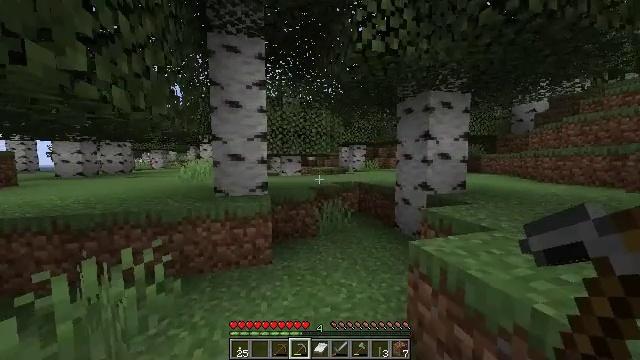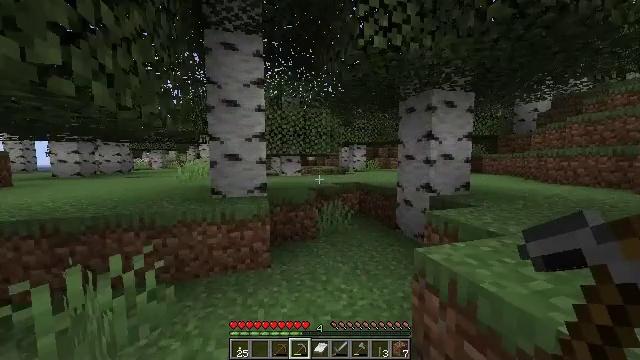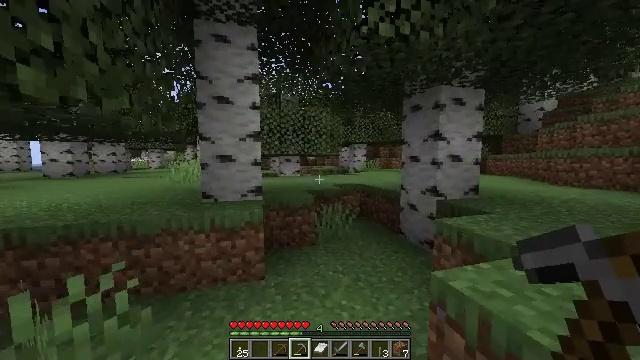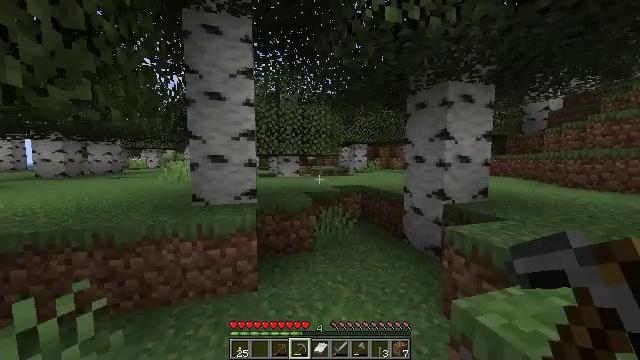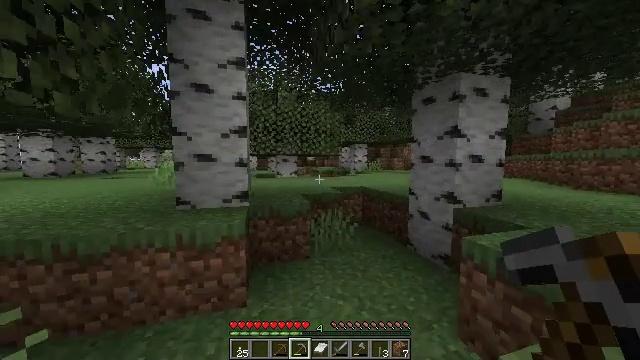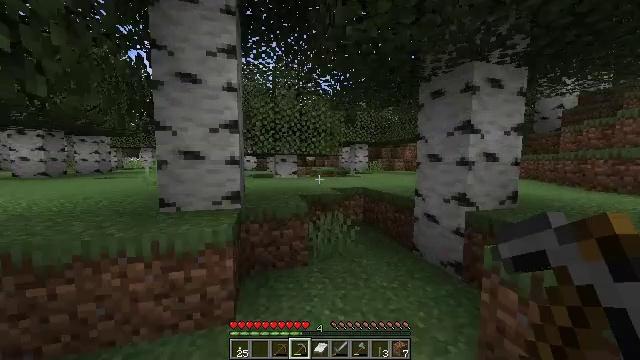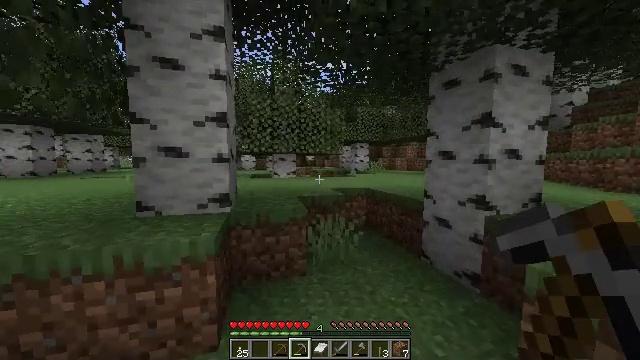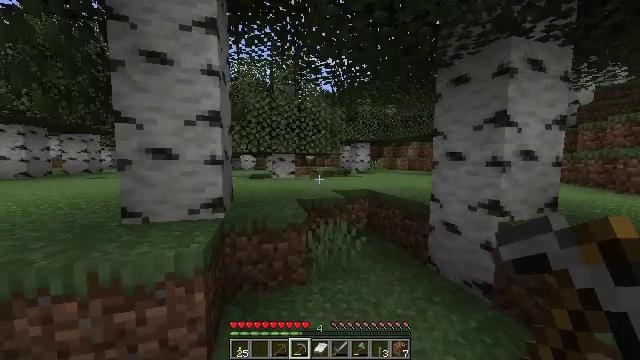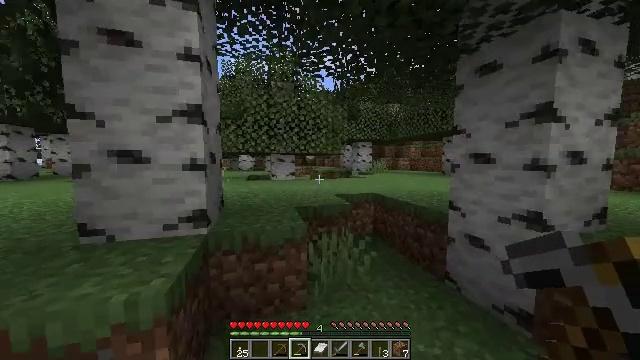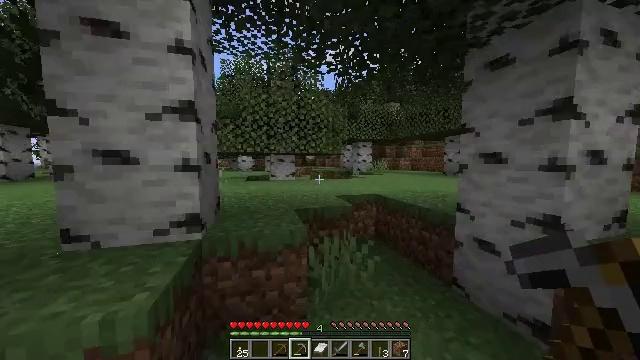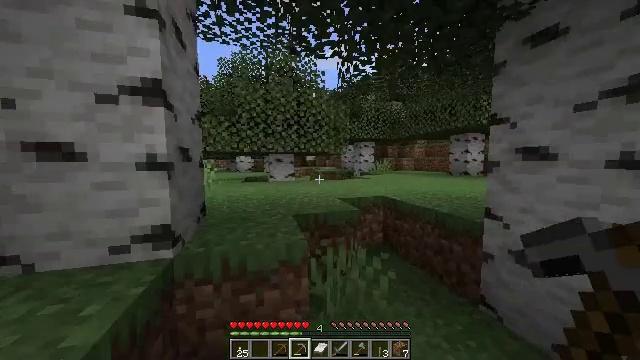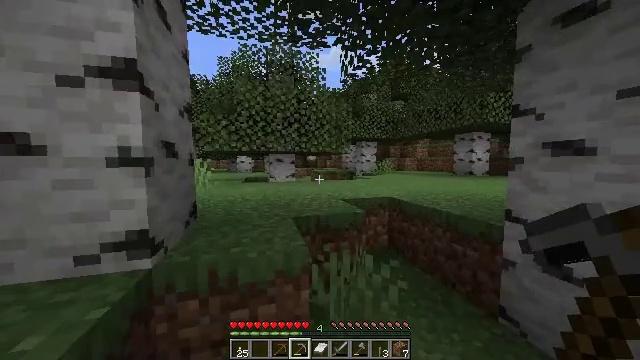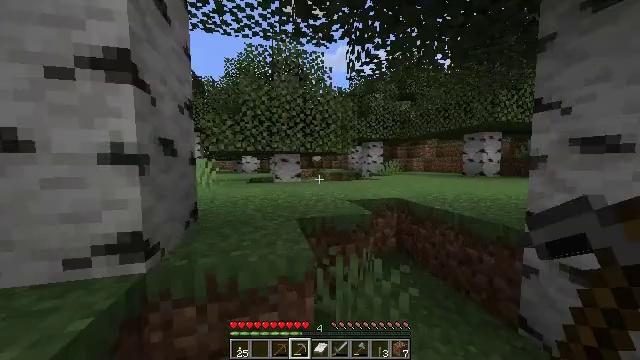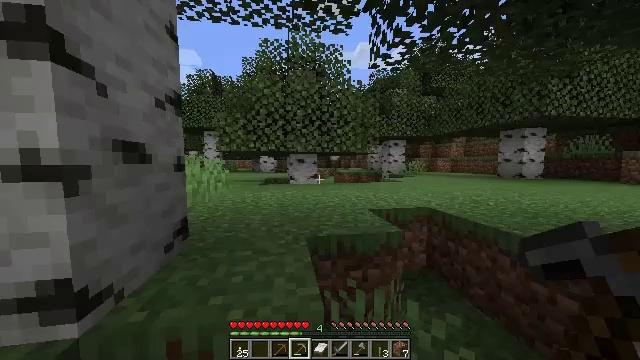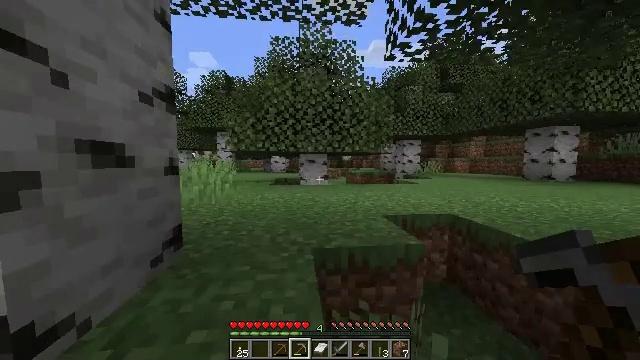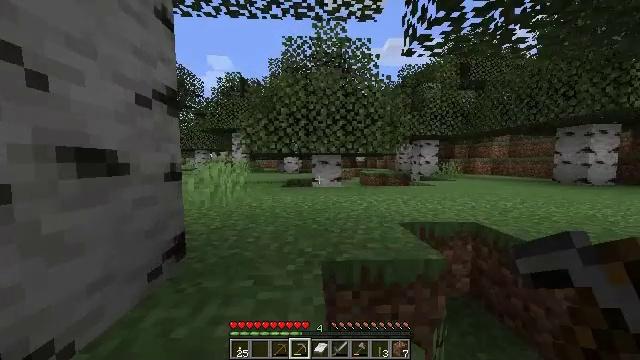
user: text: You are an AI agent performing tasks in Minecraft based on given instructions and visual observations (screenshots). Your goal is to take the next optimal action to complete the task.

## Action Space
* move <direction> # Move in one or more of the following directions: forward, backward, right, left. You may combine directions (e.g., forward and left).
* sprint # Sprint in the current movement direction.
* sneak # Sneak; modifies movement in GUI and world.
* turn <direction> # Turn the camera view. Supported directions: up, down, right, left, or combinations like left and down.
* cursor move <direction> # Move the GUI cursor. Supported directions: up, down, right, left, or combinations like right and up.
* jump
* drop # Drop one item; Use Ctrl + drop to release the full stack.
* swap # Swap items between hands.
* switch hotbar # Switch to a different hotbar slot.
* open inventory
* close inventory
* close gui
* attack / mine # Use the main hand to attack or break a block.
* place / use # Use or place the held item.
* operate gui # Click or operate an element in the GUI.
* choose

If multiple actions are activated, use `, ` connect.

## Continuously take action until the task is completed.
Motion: motion action
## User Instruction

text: Break the sugar cane.
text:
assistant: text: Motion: move forward, sprint
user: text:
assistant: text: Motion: move forward, sprint
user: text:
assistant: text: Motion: move forward, sprint
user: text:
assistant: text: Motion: move forward, sprint
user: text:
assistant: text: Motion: move forward, sprint
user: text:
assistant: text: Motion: move forward, sprint
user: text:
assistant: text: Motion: move forward, sprint
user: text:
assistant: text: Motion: move forward, sprint
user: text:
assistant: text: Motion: move forward, sprint
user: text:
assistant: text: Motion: move forward, sprint
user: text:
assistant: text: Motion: move forward, sprint
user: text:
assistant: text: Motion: move forward, sprint, turn left
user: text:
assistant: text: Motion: move forward, sprint, turn left
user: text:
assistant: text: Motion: move forward, sprint, turn left
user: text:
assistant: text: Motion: move forward, sprint, turn left, jump
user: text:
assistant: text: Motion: move forward, sprint, turn left, jump
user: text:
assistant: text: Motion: move forward, sprint, turn left, jump
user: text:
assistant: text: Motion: move forward, sprint, turn left, jump
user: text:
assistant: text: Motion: move forward, sprint, jump
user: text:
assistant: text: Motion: move forward, sprint, jump
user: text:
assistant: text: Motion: move forward, sprint, turn left, jump
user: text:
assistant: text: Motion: move forward, sprint
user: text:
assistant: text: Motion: move forward, sprint
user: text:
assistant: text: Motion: move forward, sprint
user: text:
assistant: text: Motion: move forward, sprint, turn left
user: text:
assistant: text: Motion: move forward, sprint, turn left
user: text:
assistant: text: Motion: move forward, sprint, turn left
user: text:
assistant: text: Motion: move forward, sprint, turn left
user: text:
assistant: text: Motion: move forward, sprint, turn left
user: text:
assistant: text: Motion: move forward, sprint, turn left